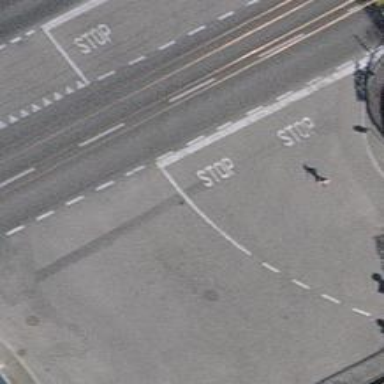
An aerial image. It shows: Pedestrian road with asphalt surface.